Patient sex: M
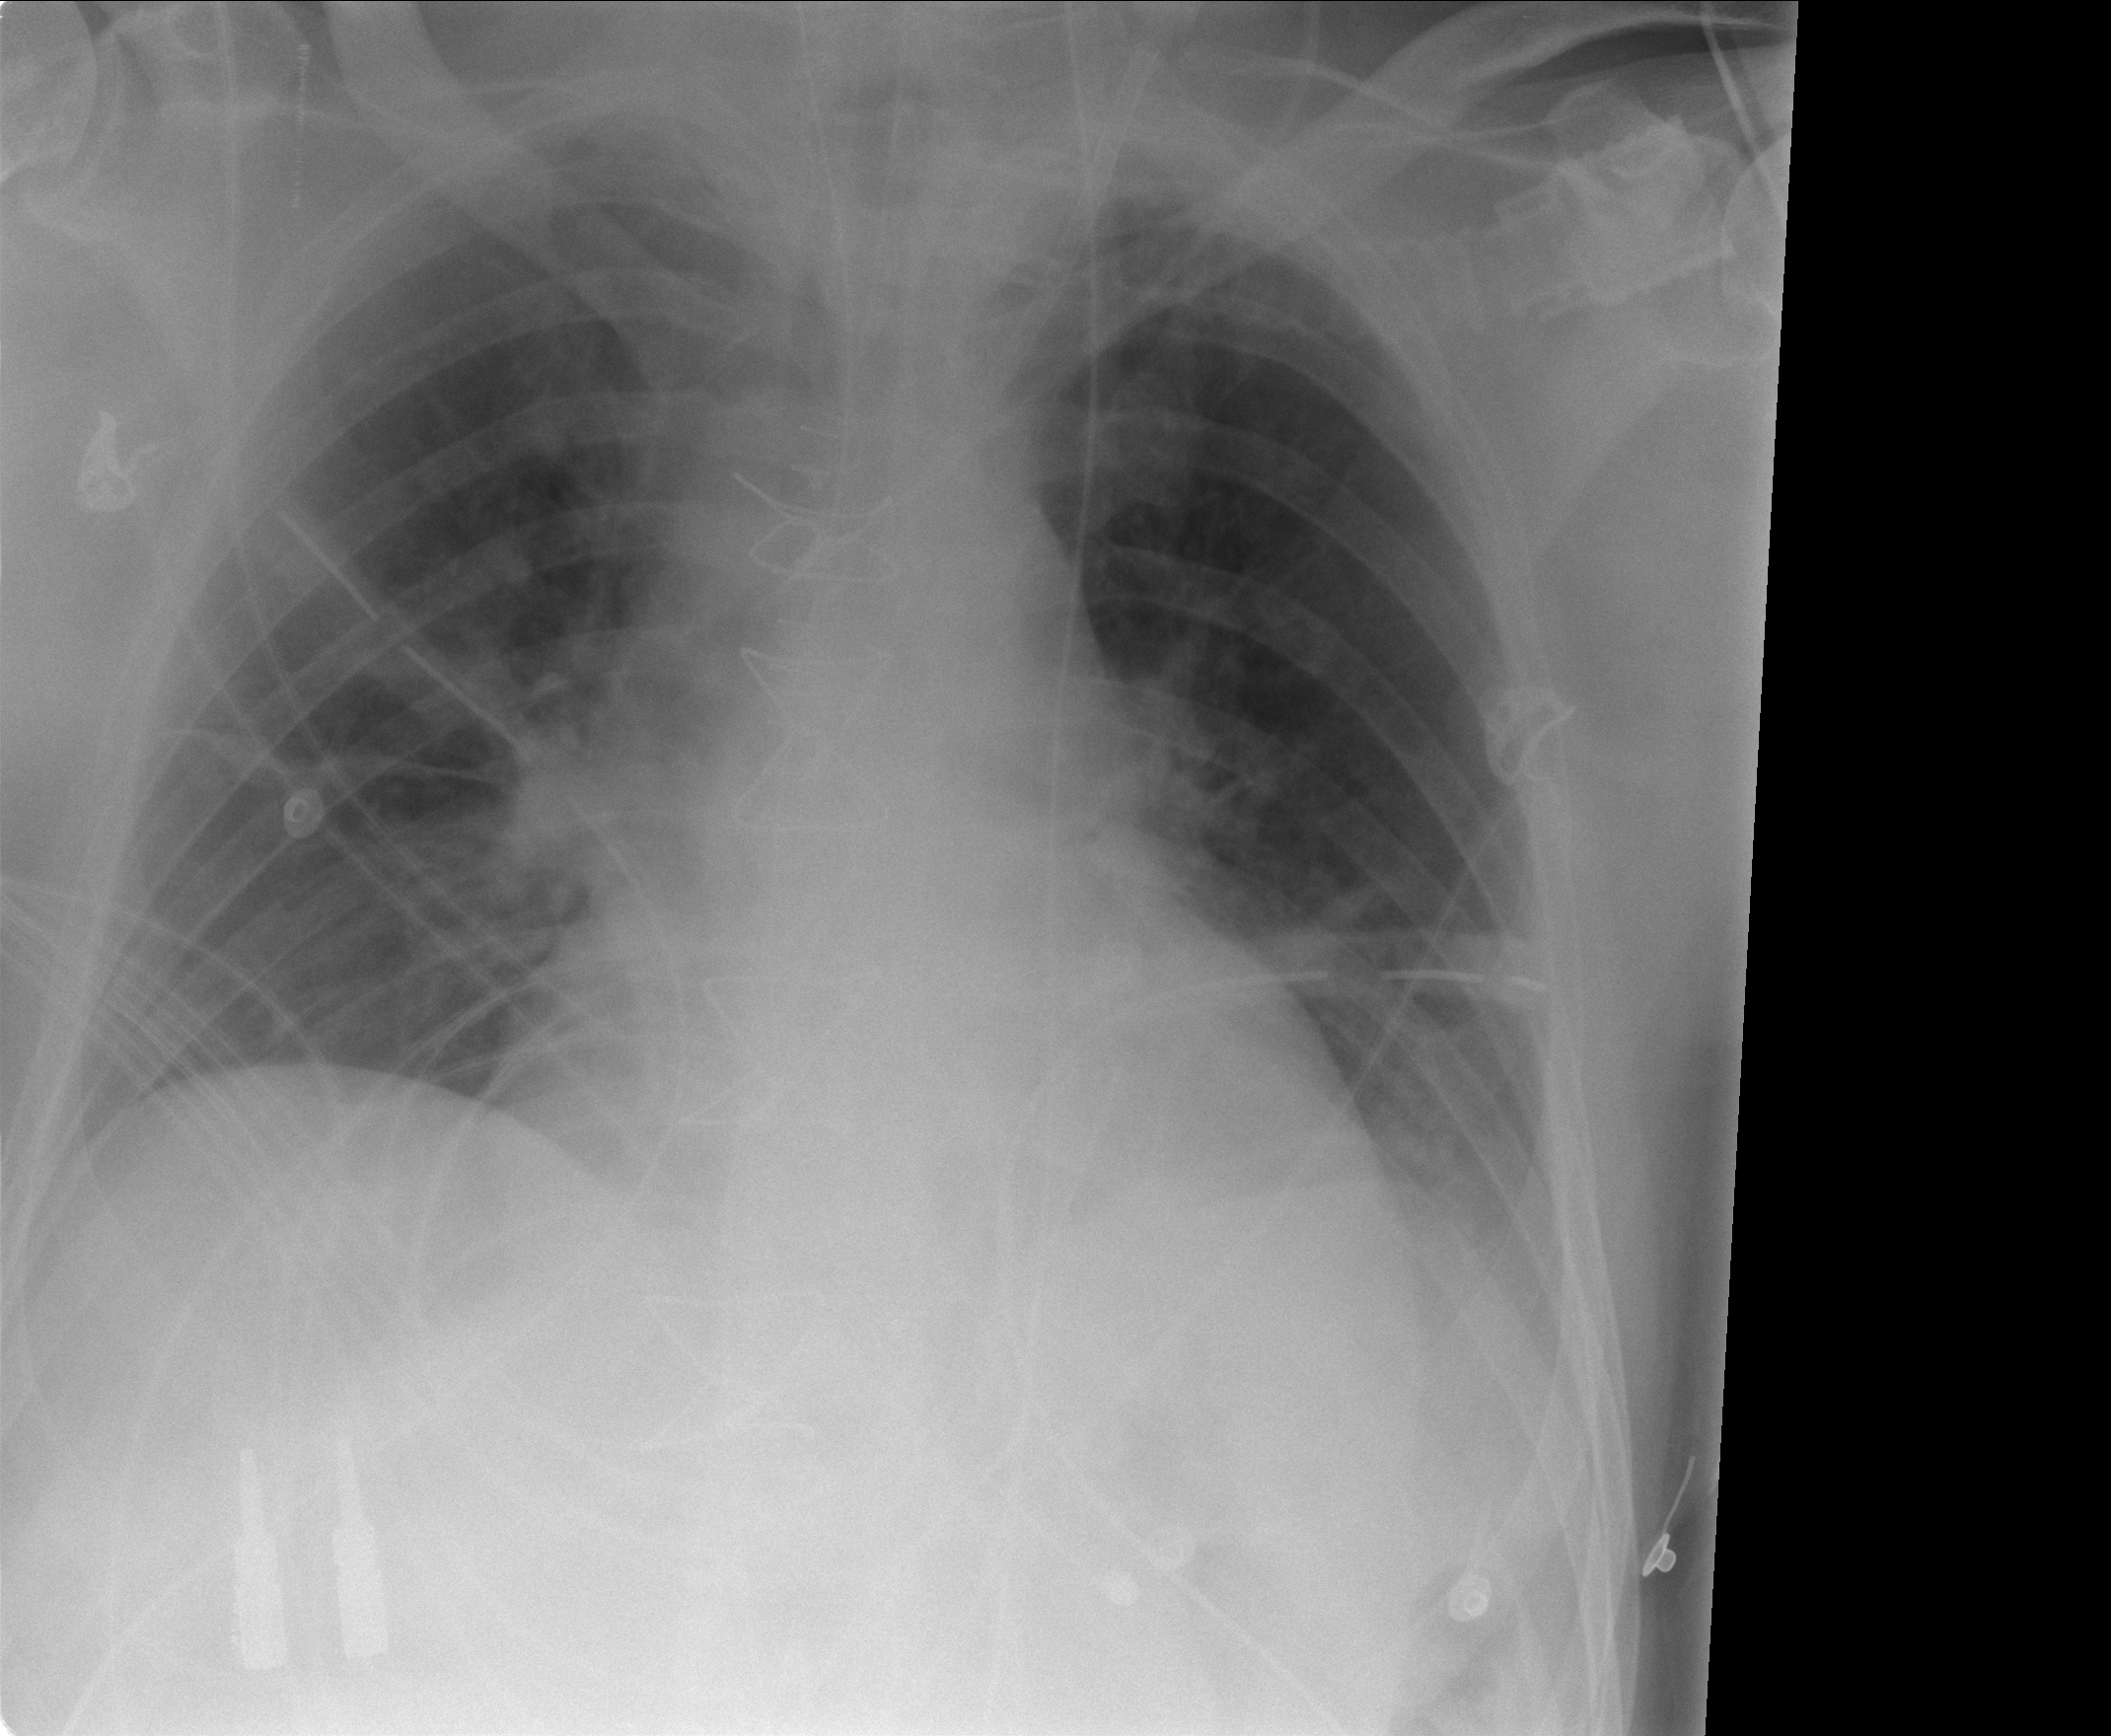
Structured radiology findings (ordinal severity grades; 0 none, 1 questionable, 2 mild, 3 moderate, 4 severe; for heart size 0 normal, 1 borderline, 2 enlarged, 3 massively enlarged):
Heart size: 2
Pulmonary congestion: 1
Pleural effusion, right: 0
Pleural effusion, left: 0
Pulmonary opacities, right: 0
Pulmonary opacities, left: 0
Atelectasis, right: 0
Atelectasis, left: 0